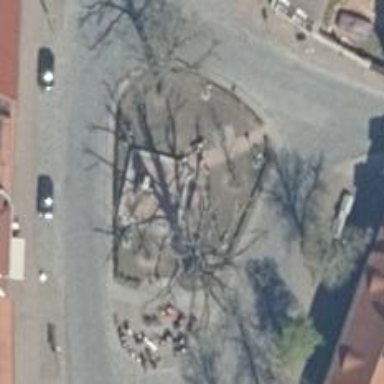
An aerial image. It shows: Historical war memorial.